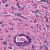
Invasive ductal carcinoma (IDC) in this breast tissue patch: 1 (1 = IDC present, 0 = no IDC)